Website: macys
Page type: customer-info-address
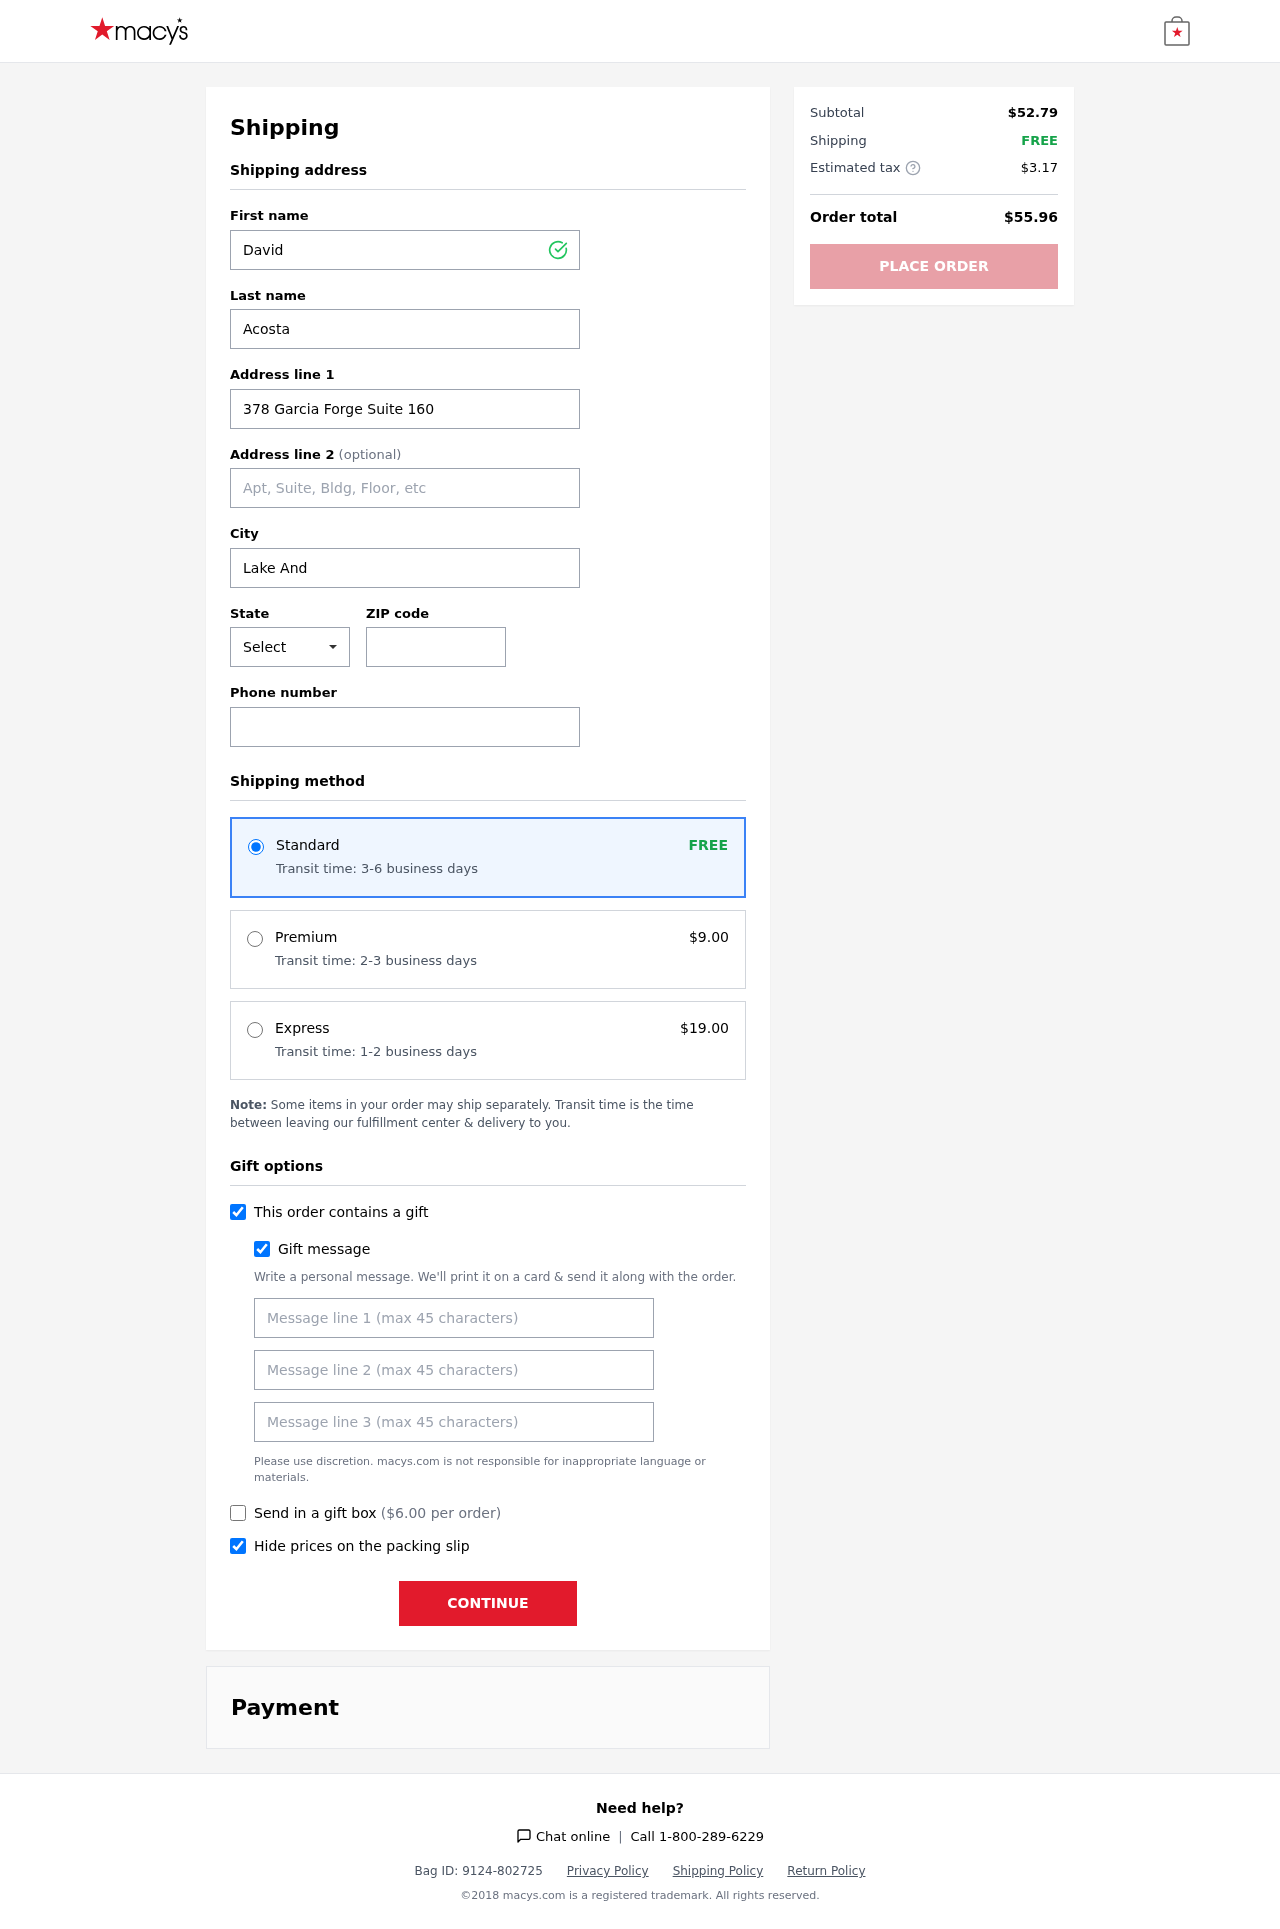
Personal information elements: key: PII_CITY
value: Lake Andrew
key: PII_FIRSTNAME
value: David
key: PII_GIFT_MESSAGE
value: Hey Christopher, I thought you could use some new walking shoes for those weekend adventures we’ve been planning! Can’t wait to hit the trails together. Enjoy!  David
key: PII_LASTNAME
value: Acosta
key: PII_PHONE
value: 5134685287
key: PII_POSTCODE
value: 80685
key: PII_STATE_ABBR
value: VA
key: PII_STREET
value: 378 Garcia Forge Suite 160
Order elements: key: ORDER_SHIPPING_STANDARD
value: FREE
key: ORDER_SHIPPING_STANDARD_TIME
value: Transit time: 3-6 business days
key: ORDER_SHIPPING_PREMIUM
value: $9.00
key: ORDER_SHIPPING_PREMIUM_TIME
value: Transit time: 2-3 business days
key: ORDER_SHIPPING_EXPRESS
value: $19.00
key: ORDER_SHIPPING_EXPRESS_TIME
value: Transit time: 1-2 business days
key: ORDER_GIFT_BOX_FEE
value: $6.00
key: ORDER_SUBTOTAL
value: $52.79
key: ORDER_SHIPPING_COST
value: FREE
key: ORDER_TAX
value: $3.17
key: ORDER_TOTAL
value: $55.96